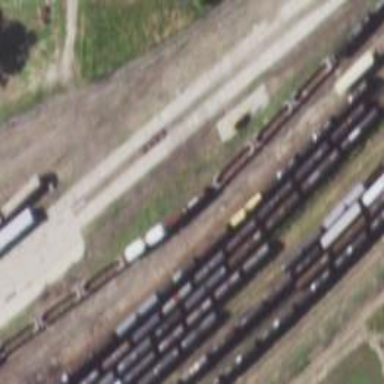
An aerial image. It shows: Railway yard.